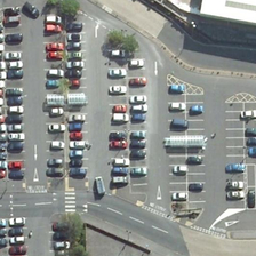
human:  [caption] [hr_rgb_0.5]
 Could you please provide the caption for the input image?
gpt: it is a irregularly shaped parking lot which is stuffed full of cars .

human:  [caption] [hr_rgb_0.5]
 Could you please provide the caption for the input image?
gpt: You can see the way through the parking lot near the white building.

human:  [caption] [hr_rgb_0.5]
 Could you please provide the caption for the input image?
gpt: We can see a road through a parking lot near a white building.

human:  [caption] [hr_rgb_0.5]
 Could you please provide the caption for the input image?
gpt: the oblong parking contains white and blue cars .

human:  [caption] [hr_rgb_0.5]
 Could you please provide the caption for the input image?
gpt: We can see a road passing through the parking lot near a white building.